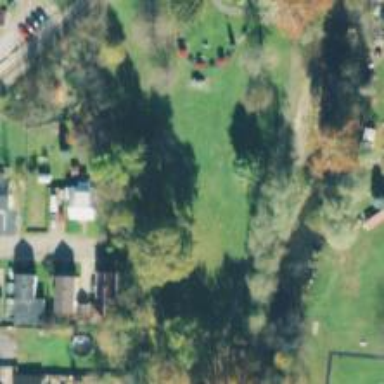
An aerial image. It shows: Park.